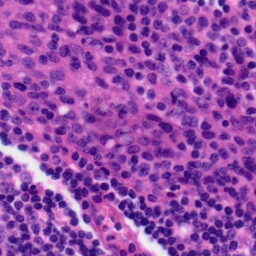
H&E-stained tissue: Tonsil